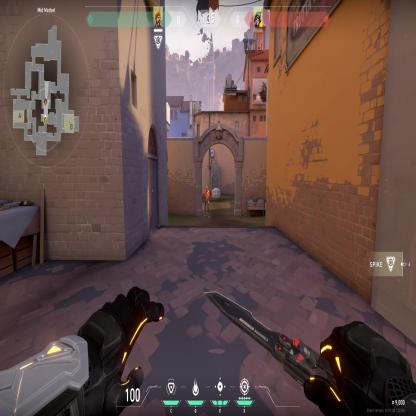
Label: enemy